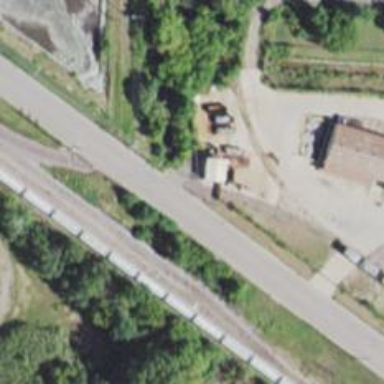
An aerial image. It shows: Rail spur service.